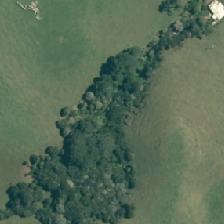
Land cover: manuka_kanuka